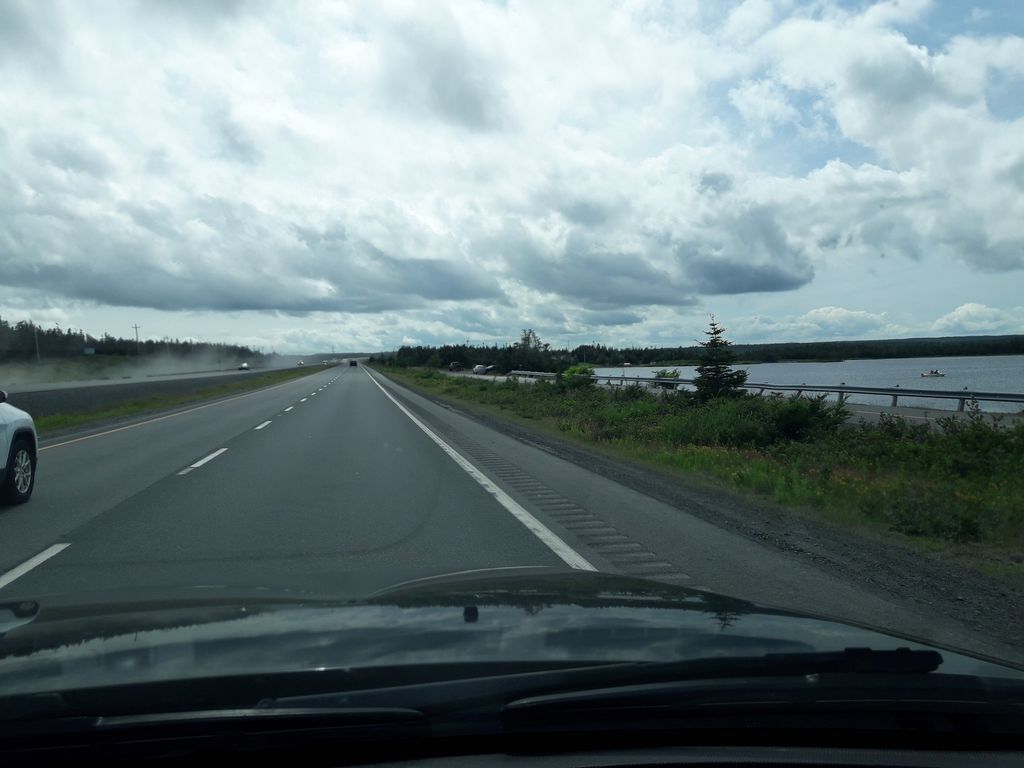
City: st_johns